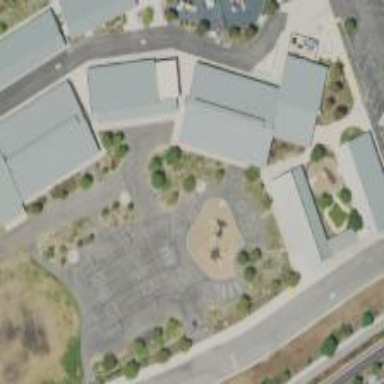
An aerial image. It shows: School.